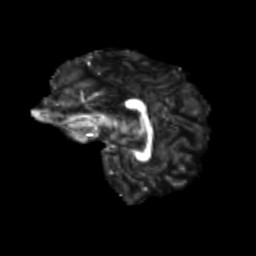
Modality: FA
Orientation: sagittal
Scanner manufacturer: siemens
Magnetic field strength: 3 T
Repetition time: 9.2 s
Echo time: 0.084 s